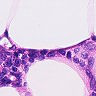
Metastatic tissue present: no